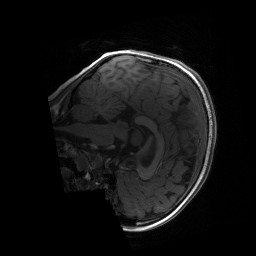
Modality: T1w
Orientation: sagittal
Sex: female
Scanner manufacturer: siemens
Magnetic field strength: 3 T
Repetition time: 1.9 s
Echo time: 0.00243 s